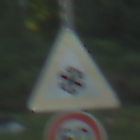
Verkehrszeichen: SchneeOderEisglaette
Zusatzzeichen unten: Geschwindigkeit50
Umgebung: Outdoor, Suburban
Tageszeit: SunriseSunset
Wetter: PartlyCloudy
Licht: Natural
Jahreszeit: NotSpecified
Kontrast: MediumContrast